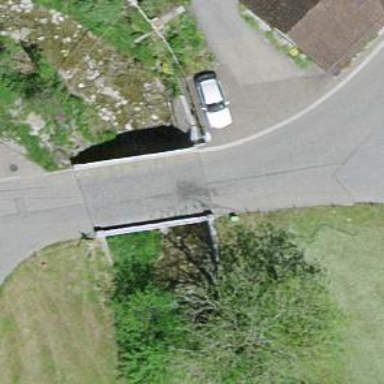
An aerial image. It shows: Unclassified road on bridge.